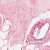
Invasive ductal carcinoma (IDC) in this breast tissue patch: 0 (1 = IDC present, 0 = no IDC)